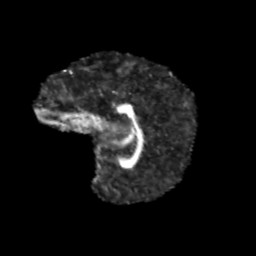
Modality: FA
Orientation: sagittal
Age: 13
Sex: female
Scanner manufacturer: siemens
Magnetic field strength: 3 T
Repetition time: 3.8 s
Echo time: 0.07 s